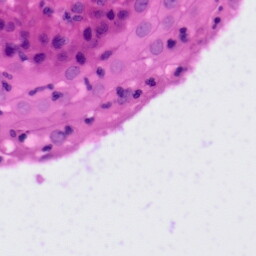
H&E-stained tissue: Tonsil